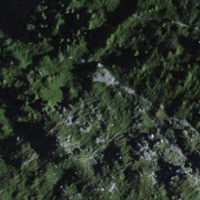
EUNIS habitat code: 23
Species observed at this site:
Milvus milvus